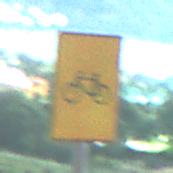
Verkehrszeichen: RadverkehrOhnePfeilsymbol
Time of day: Night
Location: Outdoor (Nature)
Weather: PartlyCloudy
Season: NotSpecified
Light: Natural